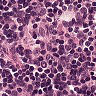
Metastatic tissue present: no